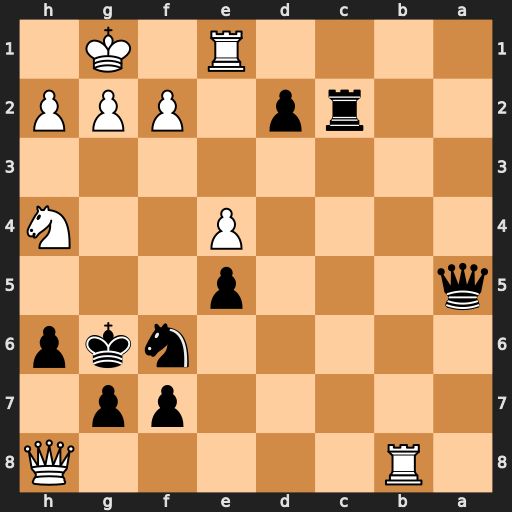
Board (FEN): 1R5Q/5pp1/5nkp/q3p3/4P2N/8/2rp1PPP/4R1K1
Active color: b
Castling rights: -
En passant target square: -
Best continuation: Kh5 Rf1 Rc1 Rb1 Rxb1 Rxb1 Qb5 Rd1 Qe2 h3 Qxd1+ Kh2 Ng4+ hxg4+ Qxg4